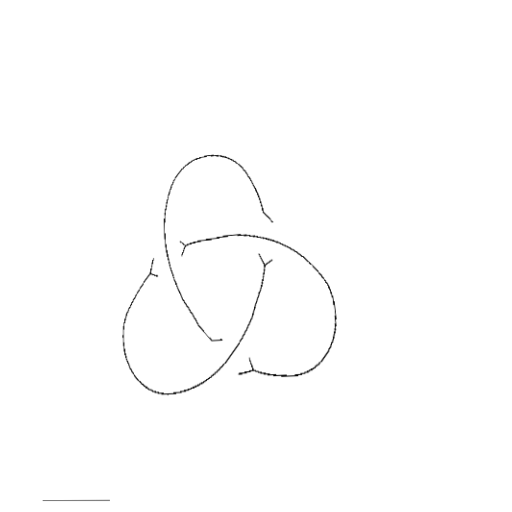
Crossing number: 3